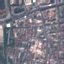
Label: Residential